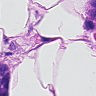
Metastatic tissue present: yes